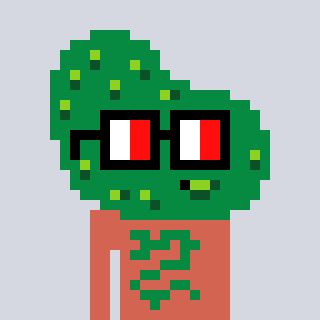
a pixel art character with square glasses with black frames and red eyes, a pickle-shaped head and a peachy-colored body on a cool background